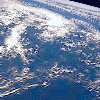
Label: cloud